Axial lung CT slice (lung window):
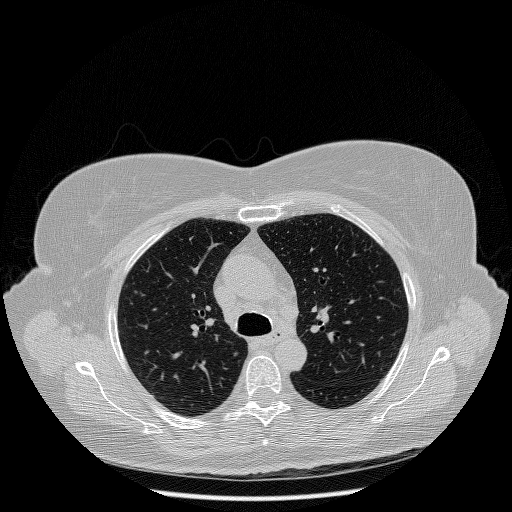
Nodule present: no